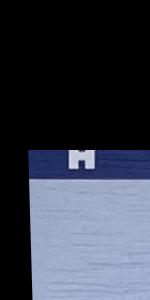
Label: Empty